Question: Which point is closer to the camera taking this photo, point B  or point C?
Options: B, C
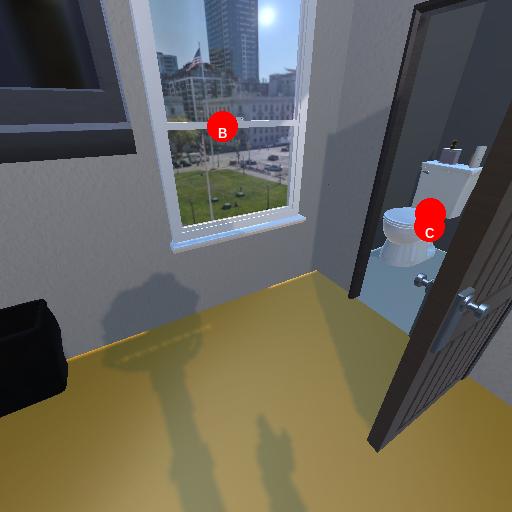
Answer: B